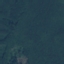
Land use / land cover: Forest